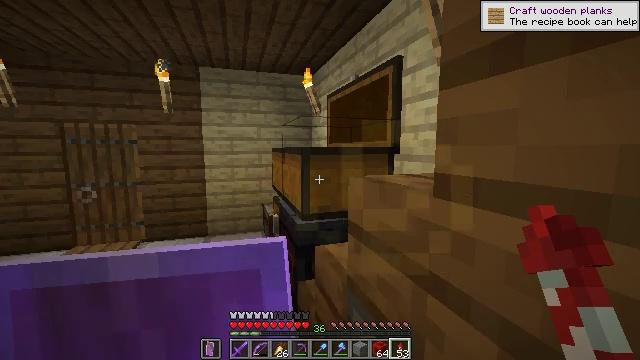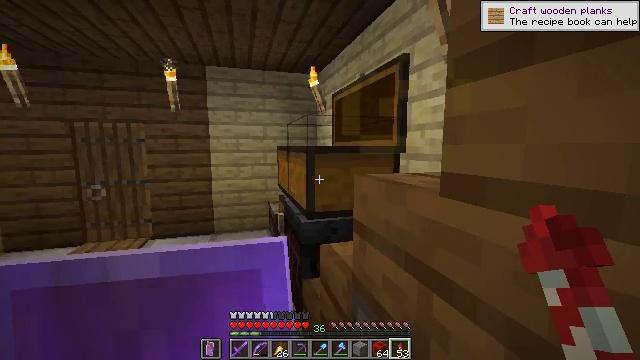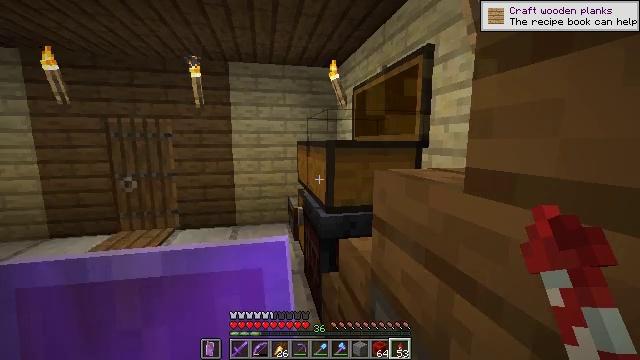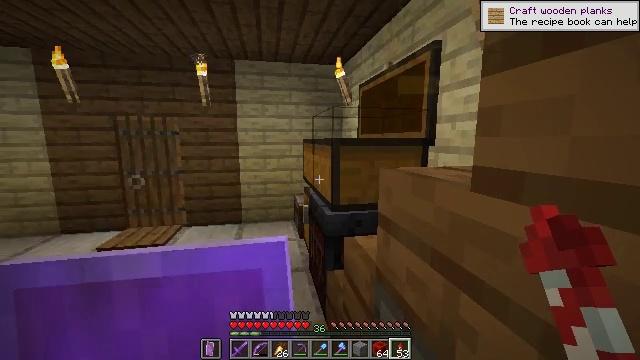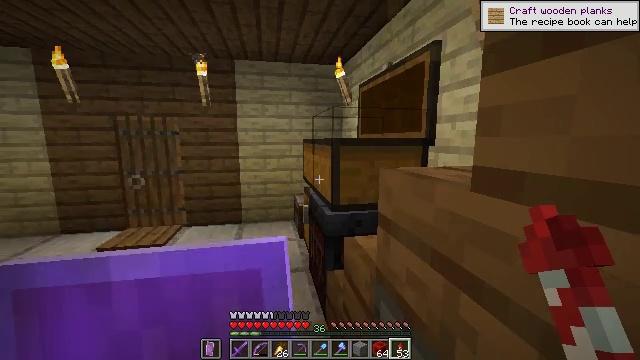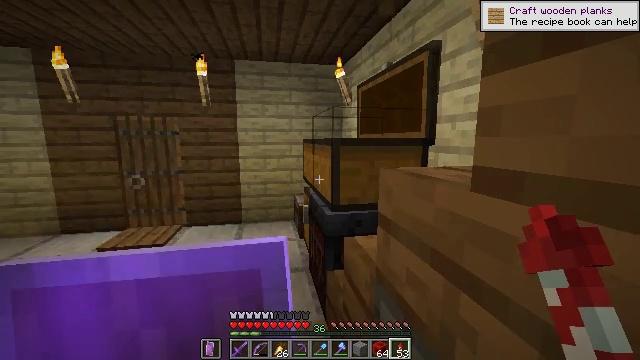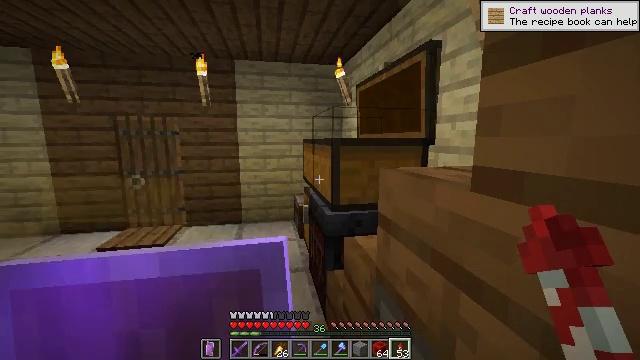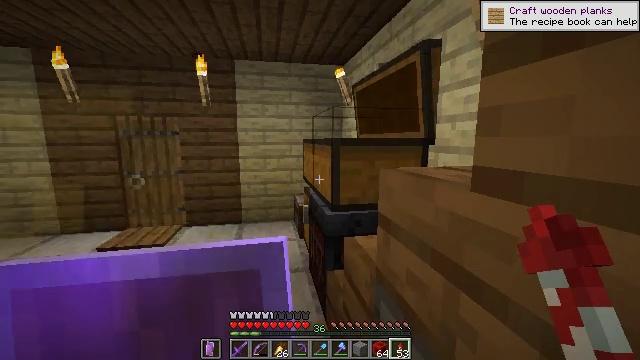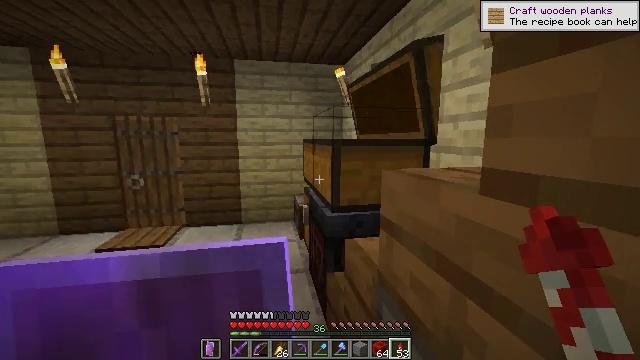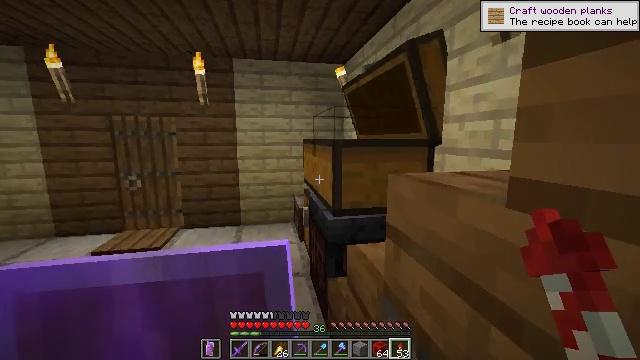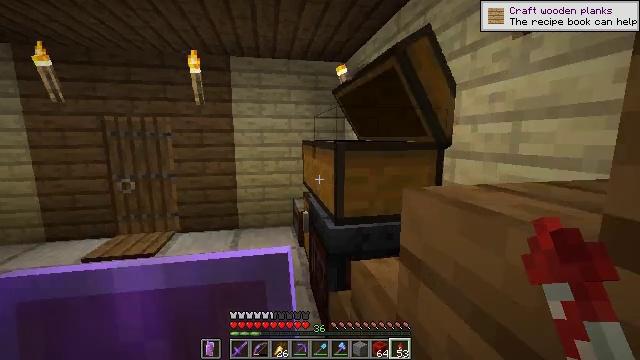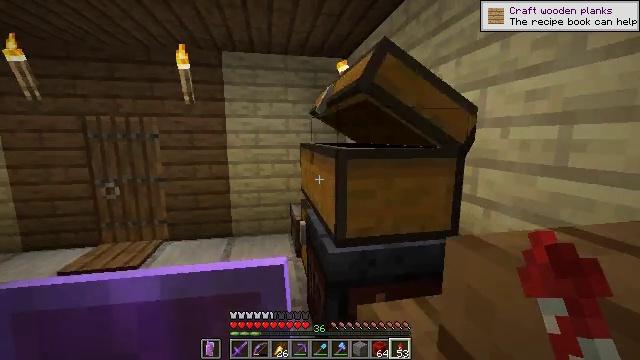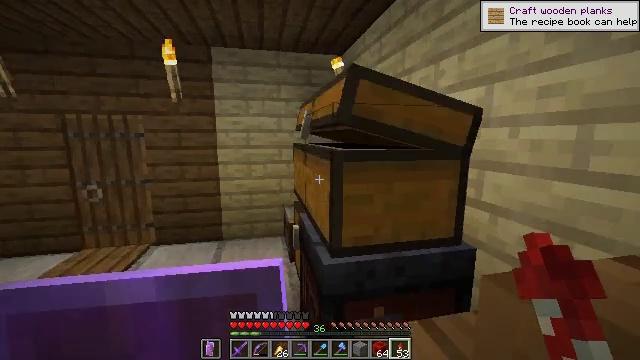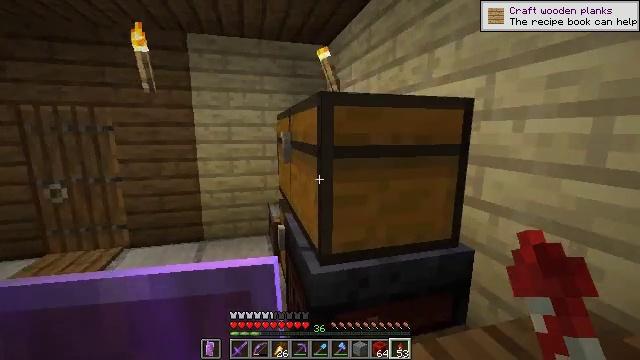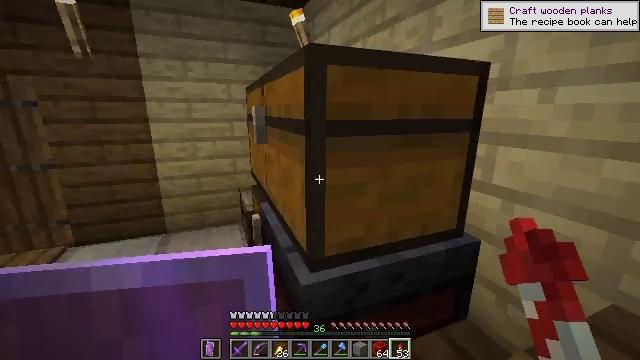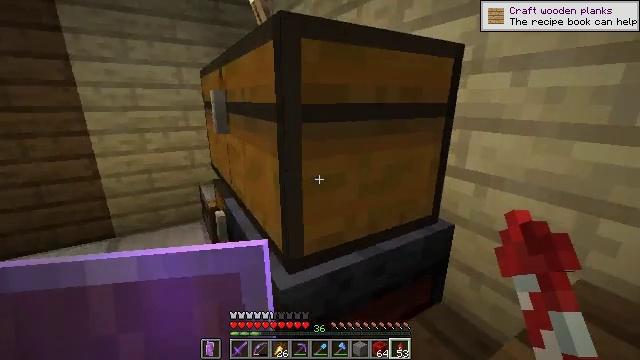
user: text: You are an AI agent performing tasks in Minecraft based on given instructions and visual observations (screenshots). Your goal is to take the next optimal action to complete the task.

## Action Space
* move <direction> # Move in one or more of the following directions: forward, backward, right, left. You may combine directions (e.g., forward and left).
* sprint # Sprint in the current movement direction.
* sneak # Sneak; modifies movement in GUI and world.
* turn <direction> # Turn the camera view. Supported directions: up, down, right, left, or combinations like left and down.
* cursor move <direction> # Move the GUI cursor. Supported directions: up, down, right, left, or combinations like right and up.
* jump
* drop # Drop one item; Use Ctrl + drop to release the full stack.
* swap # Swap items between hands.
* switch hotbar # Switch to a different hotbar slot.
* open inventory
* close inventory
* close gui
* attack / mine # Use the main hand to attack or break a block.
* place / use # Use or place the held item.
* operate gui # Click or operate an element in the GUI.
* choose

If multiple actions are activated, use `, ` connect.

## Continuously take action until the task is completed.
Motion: motion action
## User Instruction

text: Craft a comparator.
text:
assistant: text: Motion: turn left
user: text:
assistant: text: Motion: turn left and down
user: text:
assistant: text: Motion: turn left
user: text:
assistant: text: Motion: no_op
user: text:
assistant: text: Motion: no_op
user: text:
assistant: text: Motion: no_op
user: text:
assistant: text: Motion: no_op
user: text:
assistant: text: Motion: move forward
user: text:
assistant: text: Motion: move forward
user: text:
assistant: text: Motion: move forward
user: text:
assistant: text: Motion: move forward
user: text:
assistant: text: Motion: move forward, turn right
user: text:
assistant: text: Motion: move forward, turn right and down
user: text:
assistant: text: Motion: move forward, turn right and down
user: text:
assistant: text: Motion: move forward, turn right and down
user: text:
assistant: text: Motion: move forward, turn right
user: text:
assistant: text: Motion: turn right and down
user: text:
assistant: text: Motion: turn right and up
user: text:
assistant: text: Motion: turn right and up
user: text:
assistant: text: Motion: turn right and up
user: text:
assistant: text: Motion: turn right
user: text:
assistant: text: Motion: no_op
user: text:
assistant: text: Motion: no_op
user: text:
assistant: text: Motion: no_op
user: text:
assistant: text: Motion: no_op
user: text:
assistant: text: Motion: no_op
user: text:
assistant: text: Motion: no_op
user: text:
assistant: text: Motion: no_op
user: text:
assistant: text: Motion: no_op
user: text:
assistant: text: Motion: no_op